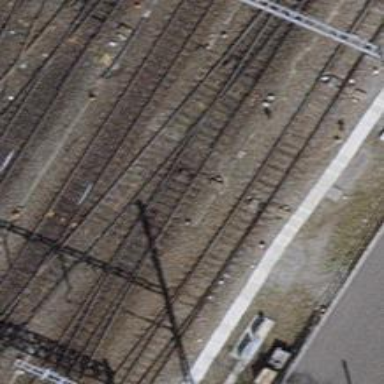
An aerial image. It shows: Single-track railway with electrified contact lines.